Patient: sex M, age 45
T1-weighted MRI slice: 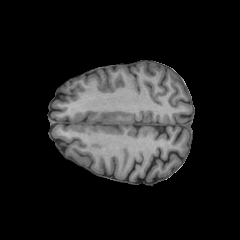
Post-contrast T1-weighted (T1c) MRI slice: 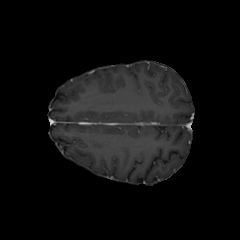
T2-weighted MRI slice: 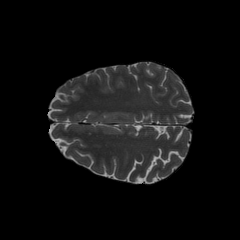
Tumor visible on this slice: no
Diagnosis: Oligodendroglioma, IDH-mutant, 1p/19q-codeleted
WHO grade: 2